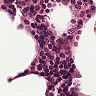
Metastatic tissue present: no